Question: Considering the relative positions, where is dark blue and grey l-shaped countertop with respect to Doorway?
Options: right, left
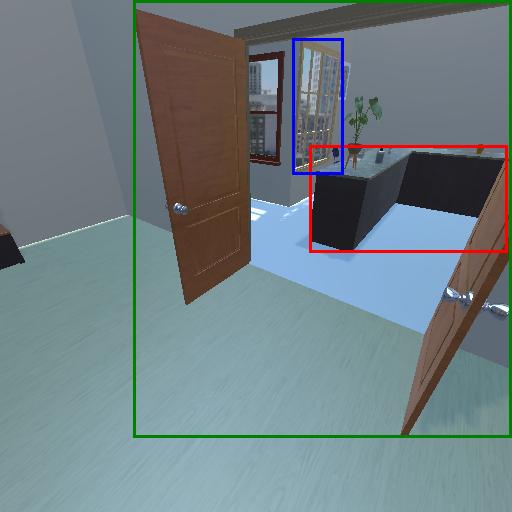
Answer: right